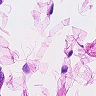
Metastatic tissue present: no